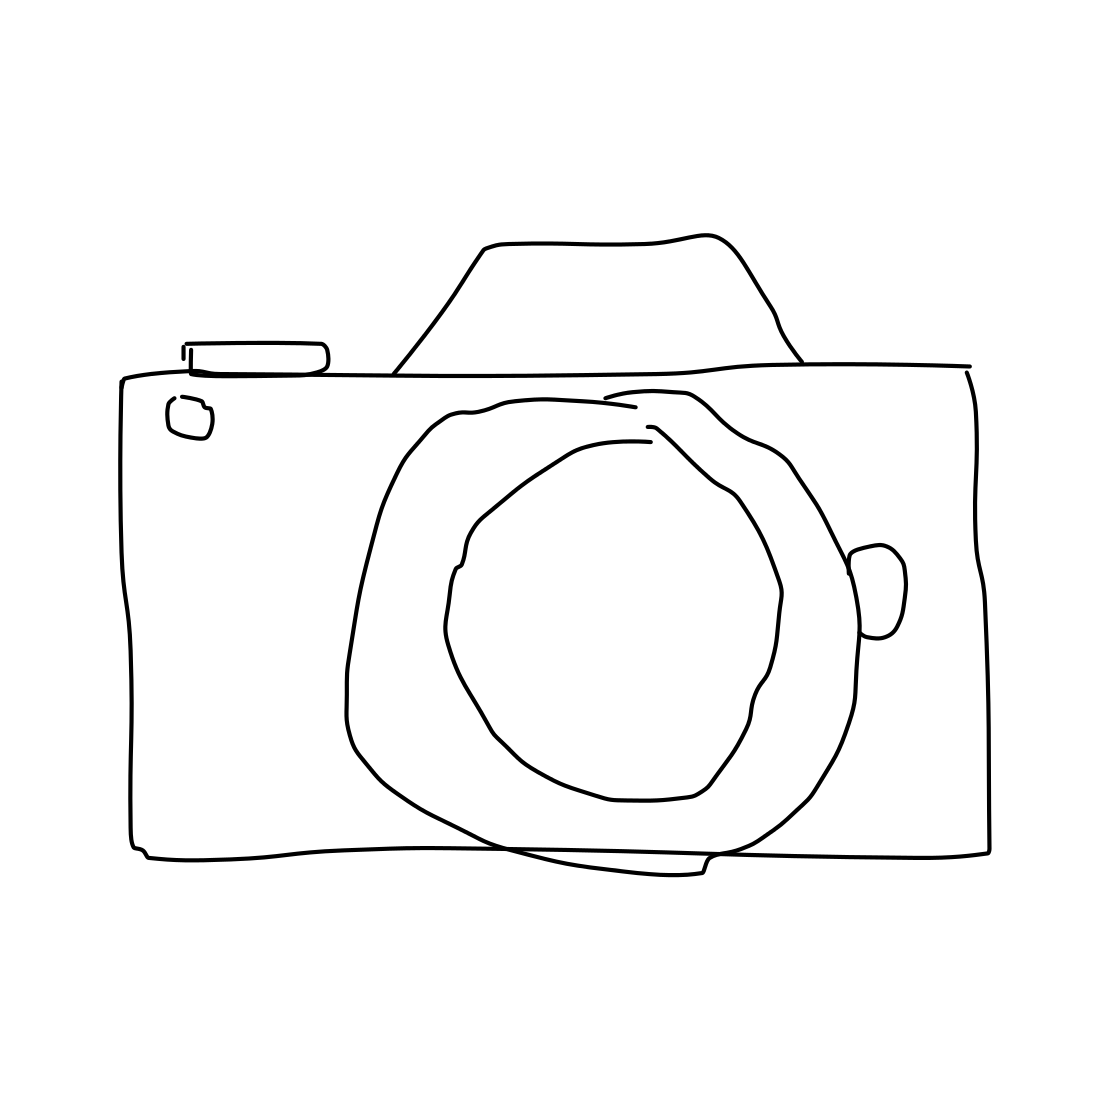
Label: camera